Question: What is the result of this measurement?
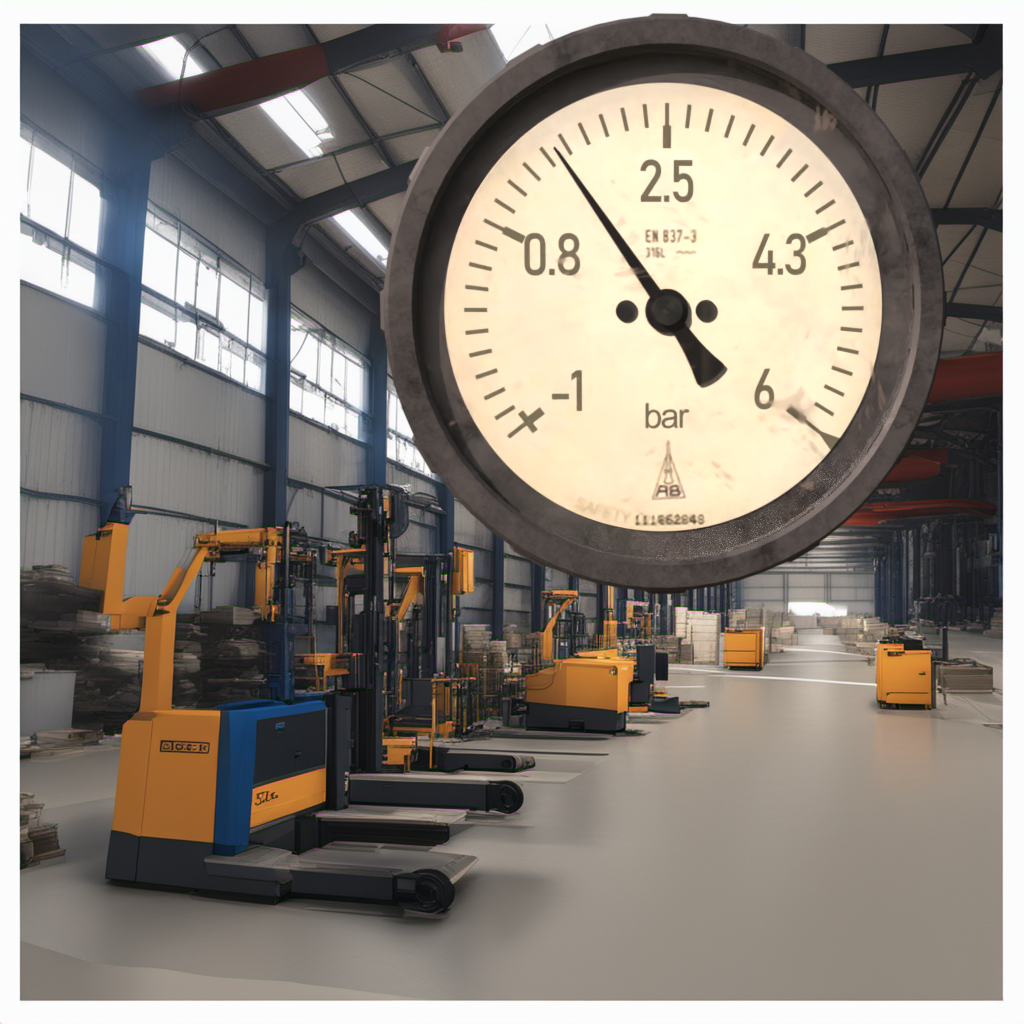
Answer: The result is 1.53
Question: What is the value range of the measurement in the image?
Answer: The range is from -1 to 6
Question: What is the minimum and maximum reading range of the measurement in the image?
Answer: The minimum value is -1 and the maximum value is 6